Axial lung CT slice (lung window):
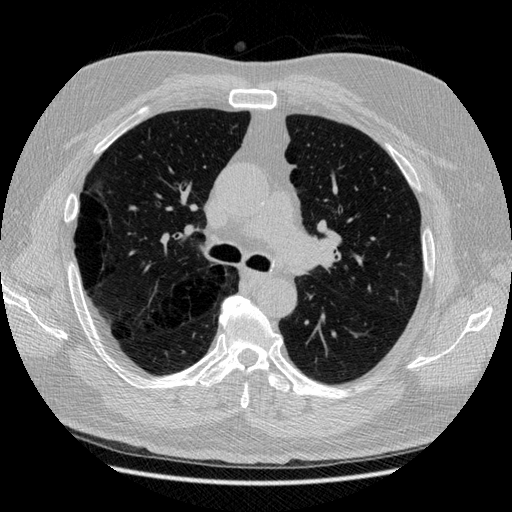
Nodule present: no